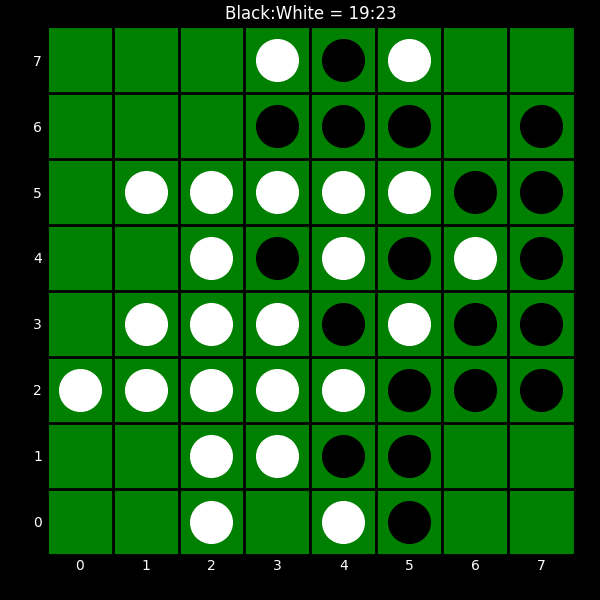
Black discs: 19
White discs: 23